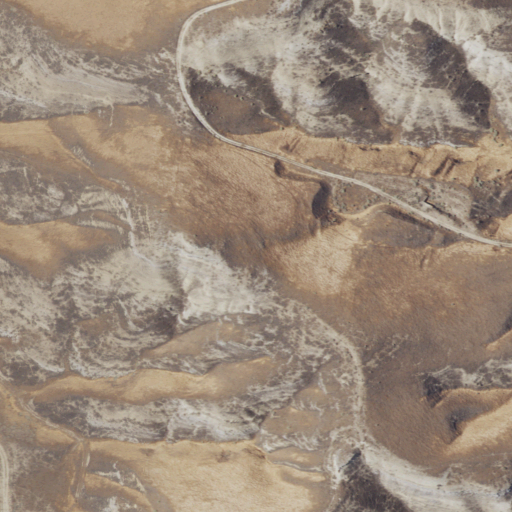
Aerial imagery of mountain in California named La Clavija containing only grassland